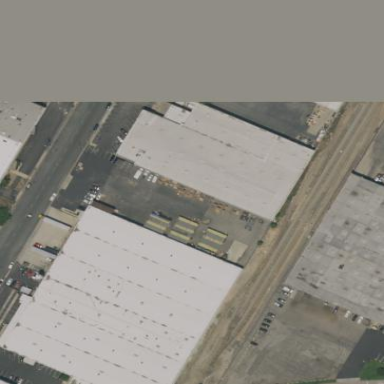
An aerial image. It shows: Warehouse.